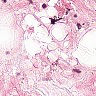
Metastatic tissue present: no